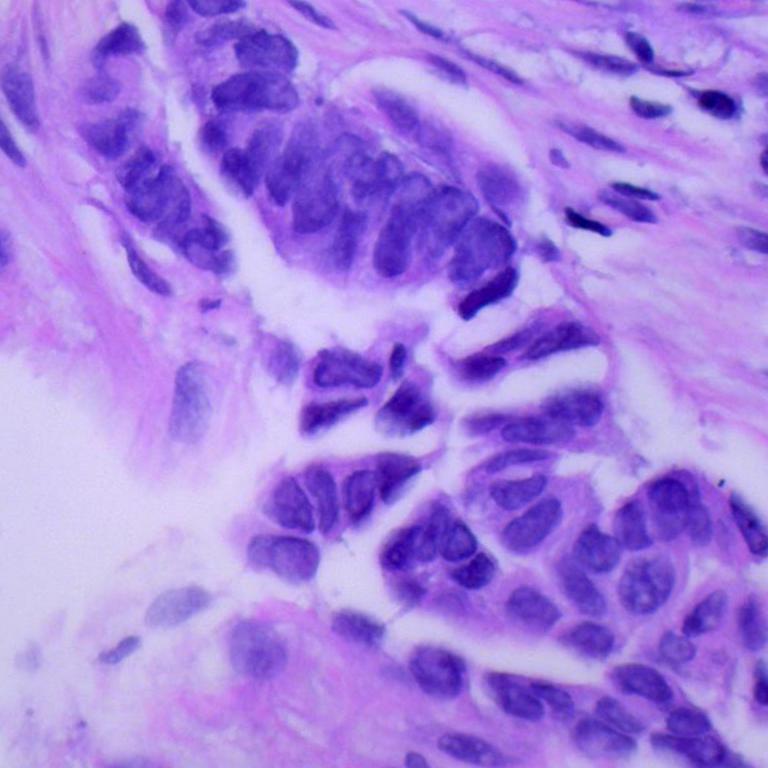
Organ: lung
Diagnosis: adenocarcinomas